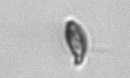
Label: Cryptophyta